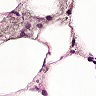
Metastatic tissue present: no